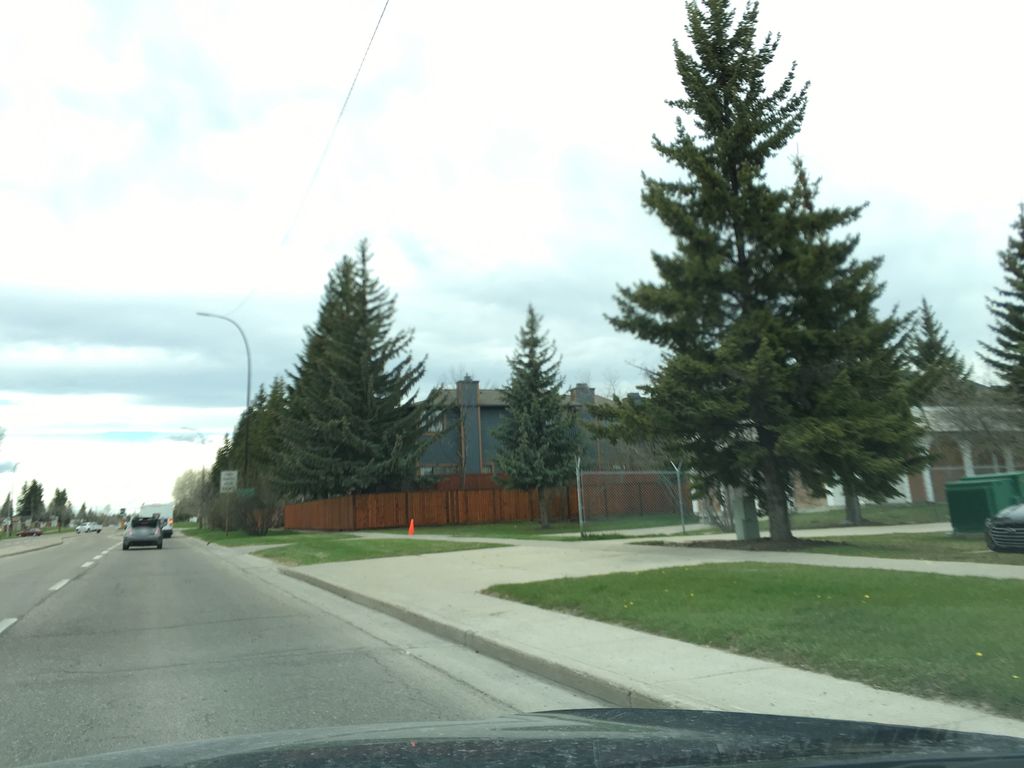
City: calgary